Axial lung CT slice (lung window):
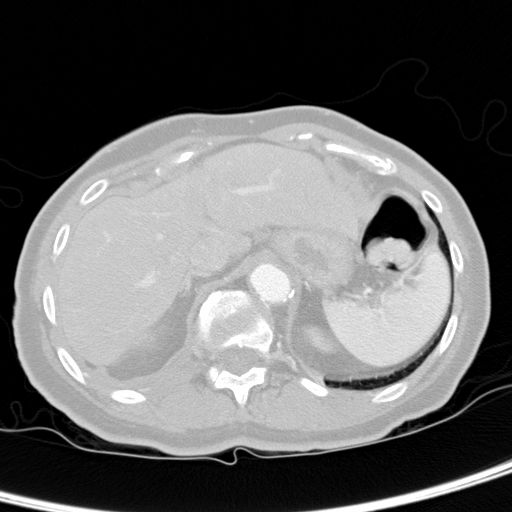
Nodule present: no